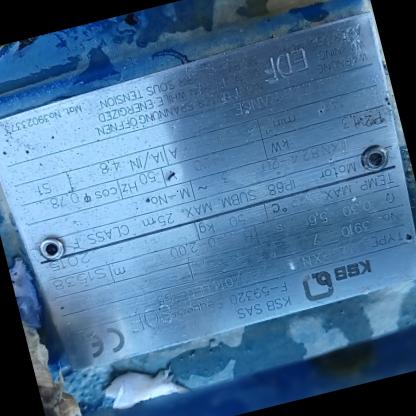
Klasa: tabliczka-znamionowa